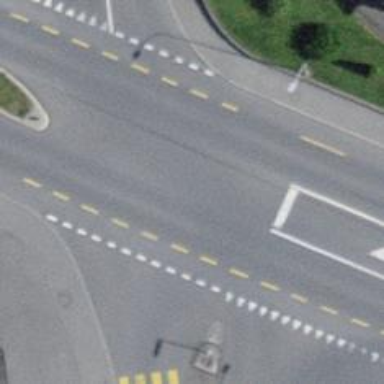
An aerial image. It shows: Asphalt secondary road with dedicated lane for cyclists on both sides.